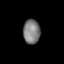
Tissue: lung
Cell type: Endothelial cells
Senescence score: 0.5658
Nuclear area (px): 401
Mean DAPI intensity: 126.392